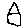
Label: house